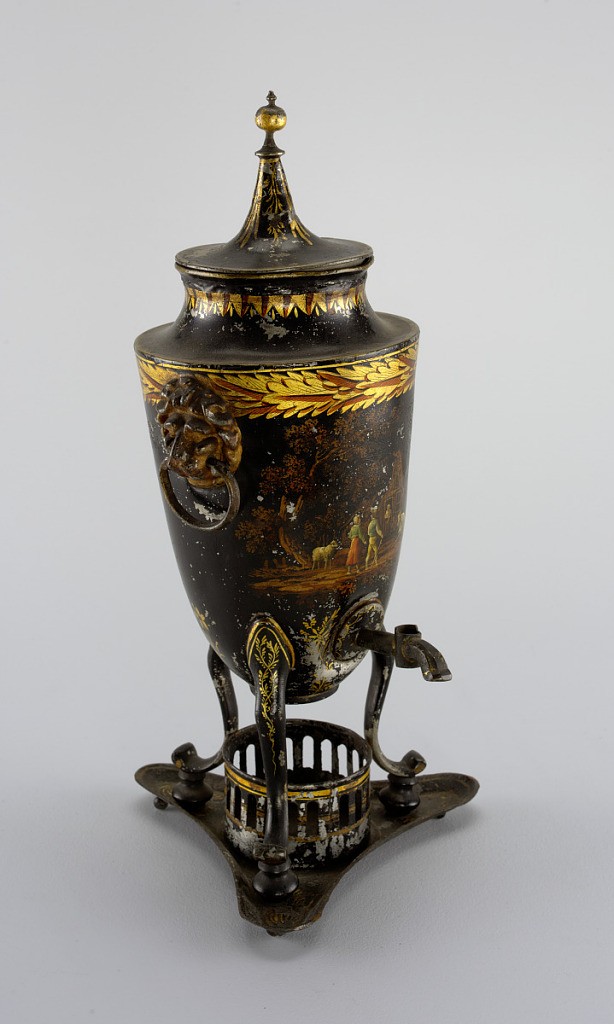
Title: Pitcher
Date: ca. 1800
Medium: Enameled tôle, wood
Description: a) Urn-shaped coffee pot, on cabriole legs with flat, turned feet, faucet, ring handles held in lion-masks. B) flat lid with steeple finial. C) triangular stand with concave sides, with circular holder for heating arrangement, Black with landscape and other decorations in gilt and colors.